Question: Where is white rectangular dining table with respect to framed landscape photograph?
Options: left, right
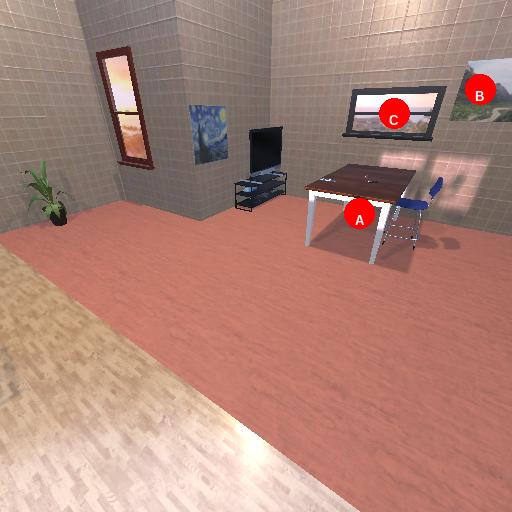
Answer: left